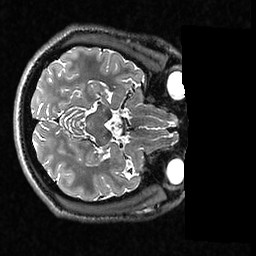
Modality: T2w
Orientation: axial
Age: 29
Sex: male
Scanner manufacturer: ge
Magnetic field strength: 3 T
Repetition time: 3.202 s
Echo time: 0.0671 s